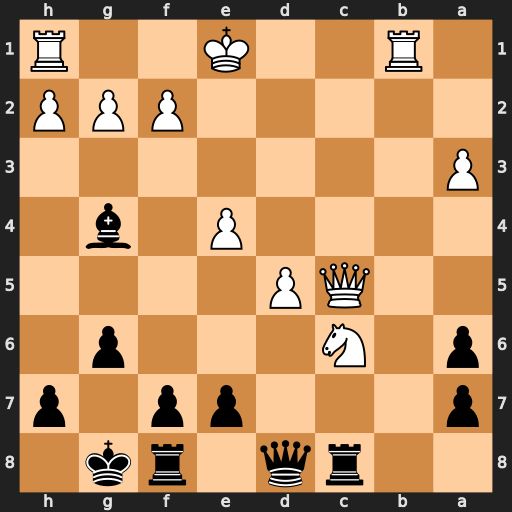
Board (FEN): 2rq1rk1/p3pp1p/p1N3p1/2QP4/4P1b1/P7/5PPP/1R2K2R
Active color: b
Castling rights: K
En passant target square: -
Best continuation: Rxc6 Qxc6 Qa5+ Kf1 Rc8 Qxc8+ Bxc8